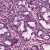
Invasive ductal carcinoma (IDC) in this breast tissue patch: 0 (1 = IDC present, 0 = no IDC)